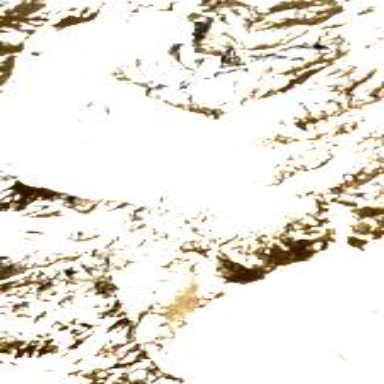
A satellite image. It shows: Stunning view of glacier.